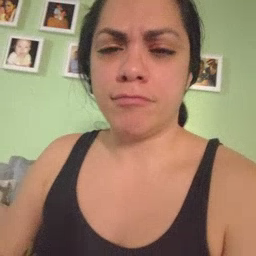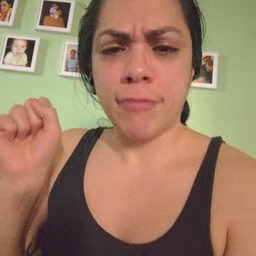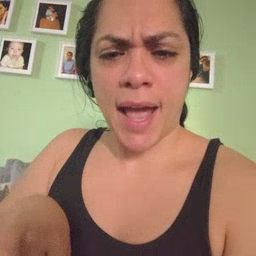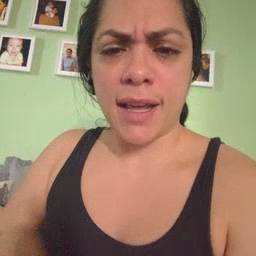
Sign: can